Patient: sex M, age 48
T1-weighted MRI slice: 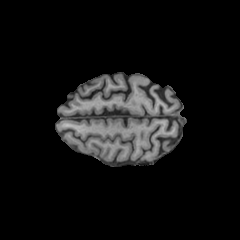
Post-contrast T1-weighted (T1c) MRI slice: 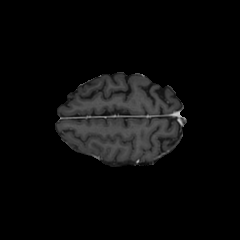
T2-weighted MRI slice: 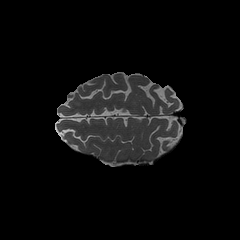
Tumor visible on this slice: no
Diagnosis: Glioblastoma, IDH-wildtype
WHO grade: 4